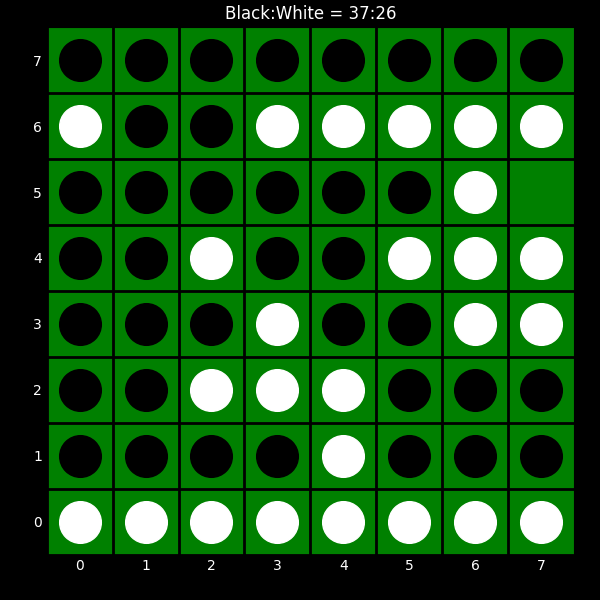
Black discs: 37
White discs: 26